RGB frame:
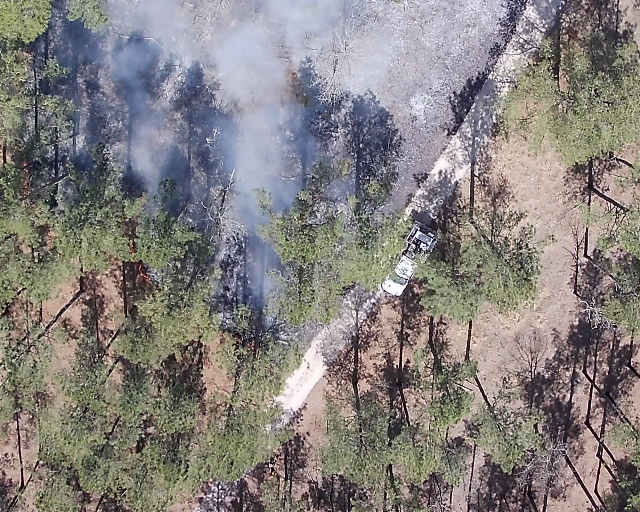
Thermal frame:
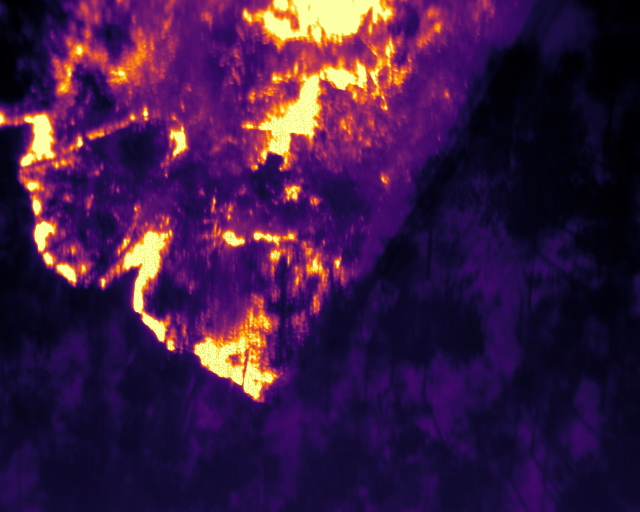
Captured: 2026-02-27 02:38:45
Pixels at or above 80 °C: 67833 (fraction of frame: 0.207)